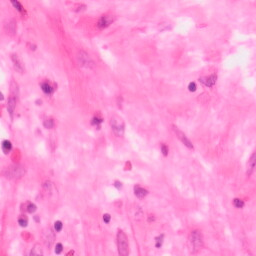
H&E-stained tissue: Colon